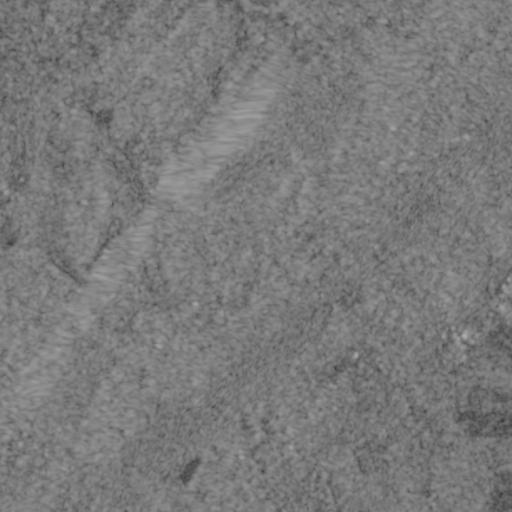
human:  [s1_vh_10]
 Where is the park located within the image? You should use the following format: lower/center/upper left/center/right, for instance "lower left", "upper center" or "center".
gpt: The park is located in the upper left of the image.
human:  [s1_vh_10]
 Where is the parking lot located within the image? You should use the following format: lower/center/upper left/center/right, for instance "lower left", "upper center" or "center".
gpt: The parking lot is located in the upper left of the image.
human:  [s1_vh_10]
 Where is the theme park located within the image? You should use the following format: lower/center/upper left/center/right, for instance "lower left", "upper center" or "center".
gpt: The theme park is located in the upper left of the image.
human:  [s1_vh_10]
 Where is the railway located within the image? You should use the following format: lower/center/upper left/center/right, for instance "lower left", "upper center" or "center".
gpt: The railway is located in the upper left of the image.
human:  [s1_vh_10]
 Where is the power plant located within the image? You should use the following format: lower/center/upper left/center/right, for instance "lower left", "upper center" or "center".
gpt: There is no power plant in the image.

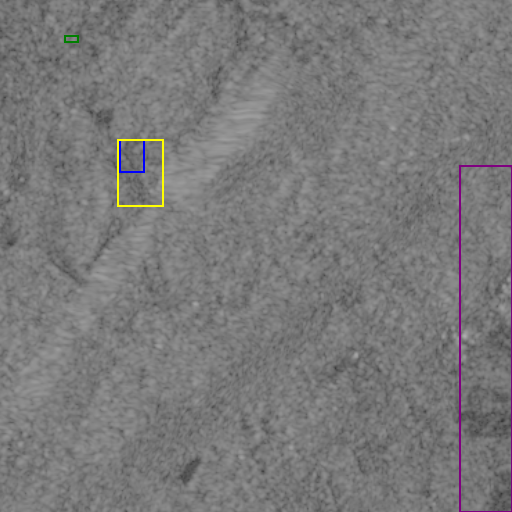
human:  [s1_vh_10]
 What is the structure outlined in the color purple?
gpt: The structure outlined in purple is a crop field.
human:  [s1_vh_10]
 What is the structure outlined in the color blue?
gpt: The structure outlined in blue is a parking lot.
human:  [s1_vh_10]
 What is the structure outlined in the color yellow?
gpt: The structure outlined in yellow is a theme park.
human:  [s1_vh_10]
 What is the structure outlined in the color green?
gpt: The structure outlined in green is a building.
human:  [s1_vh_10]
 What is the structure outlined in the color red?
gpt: There is no red outline.